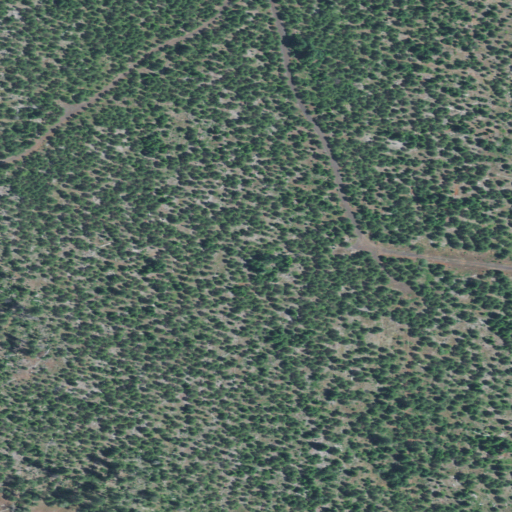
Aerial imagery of plain(s) in Oregon named Beekman Flat containing evergreen forest and shrub